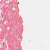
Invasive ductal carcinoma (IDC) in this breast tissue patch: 0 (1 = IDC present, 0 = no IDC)